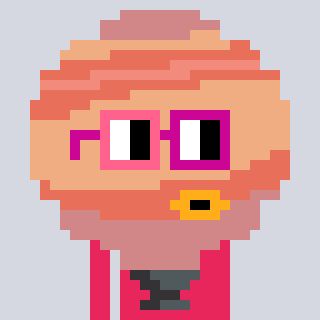
a pixel art character with square pink and red glasses, a jupiter-shaped head and a redpinkish-colored body on a cool background